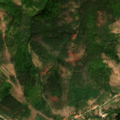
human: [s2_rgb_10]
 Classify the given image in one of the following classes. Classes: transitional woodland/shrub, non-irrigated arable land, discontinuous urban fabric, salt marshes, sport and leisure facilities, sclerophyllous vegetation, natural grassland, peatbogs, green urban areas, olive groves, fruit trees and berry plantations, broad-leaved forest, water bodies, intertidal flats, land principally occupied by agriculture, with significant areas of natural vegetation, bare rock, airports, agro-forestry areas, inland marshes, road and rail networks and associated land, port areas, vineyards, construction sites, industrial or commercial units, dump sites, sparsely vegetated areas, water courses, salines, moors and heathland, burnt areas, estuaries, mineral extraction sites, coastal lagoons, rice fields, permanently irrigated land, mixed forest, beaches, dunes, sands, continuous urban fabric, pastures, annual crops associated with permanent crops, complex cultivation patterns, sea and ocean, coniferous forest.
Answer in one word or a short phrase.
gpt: complex cultivation patterns, broad-leaved forest, mixed forest, natural grassland